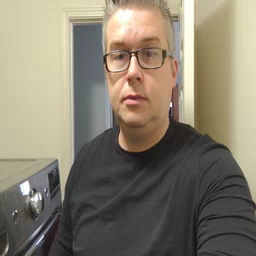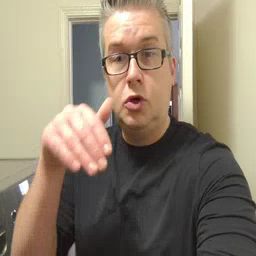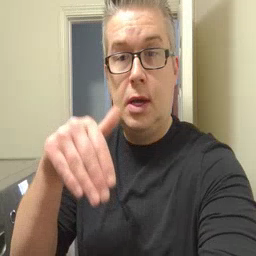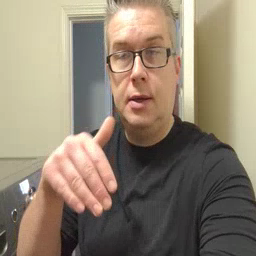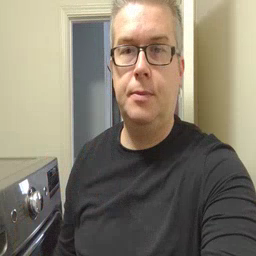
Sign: night